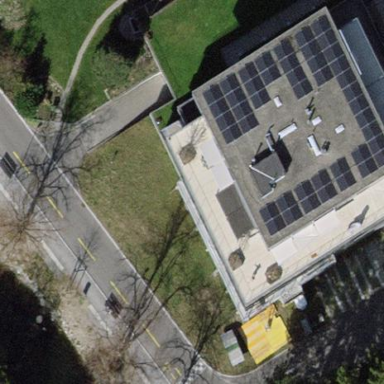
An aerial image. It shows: Solar power generator utilizing photovoltaic technology with solar photovoltaic panels.